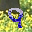
Label: 9